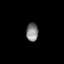
Tissue: prostate
Cell type: T cells
Senescence score: 0.2988
Nuclear area (px): 208
Mean DAPI intensity: 135.76